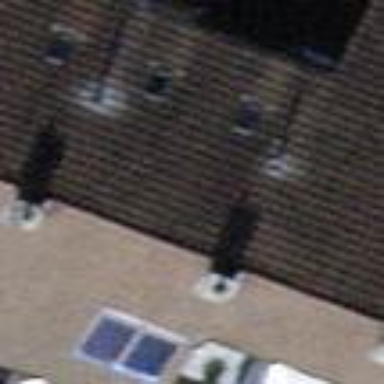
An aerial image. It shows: House with gabled roof that runs across the building.